Field crop: maize
Growth stage: 1
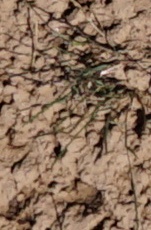
Species: lolium